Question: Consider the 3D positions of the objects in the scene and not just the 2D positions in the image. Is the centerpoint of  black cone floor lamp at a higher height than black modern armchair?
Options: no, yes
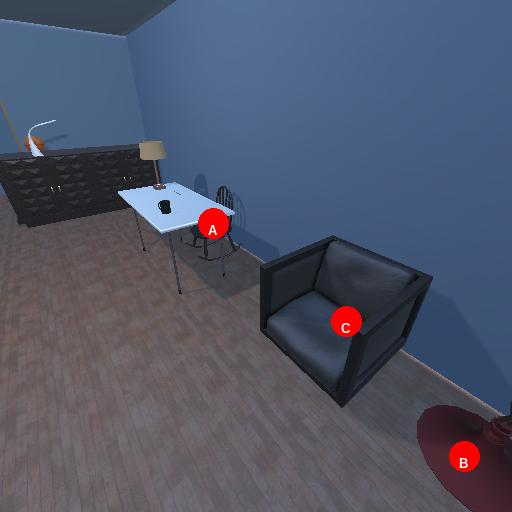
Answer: no